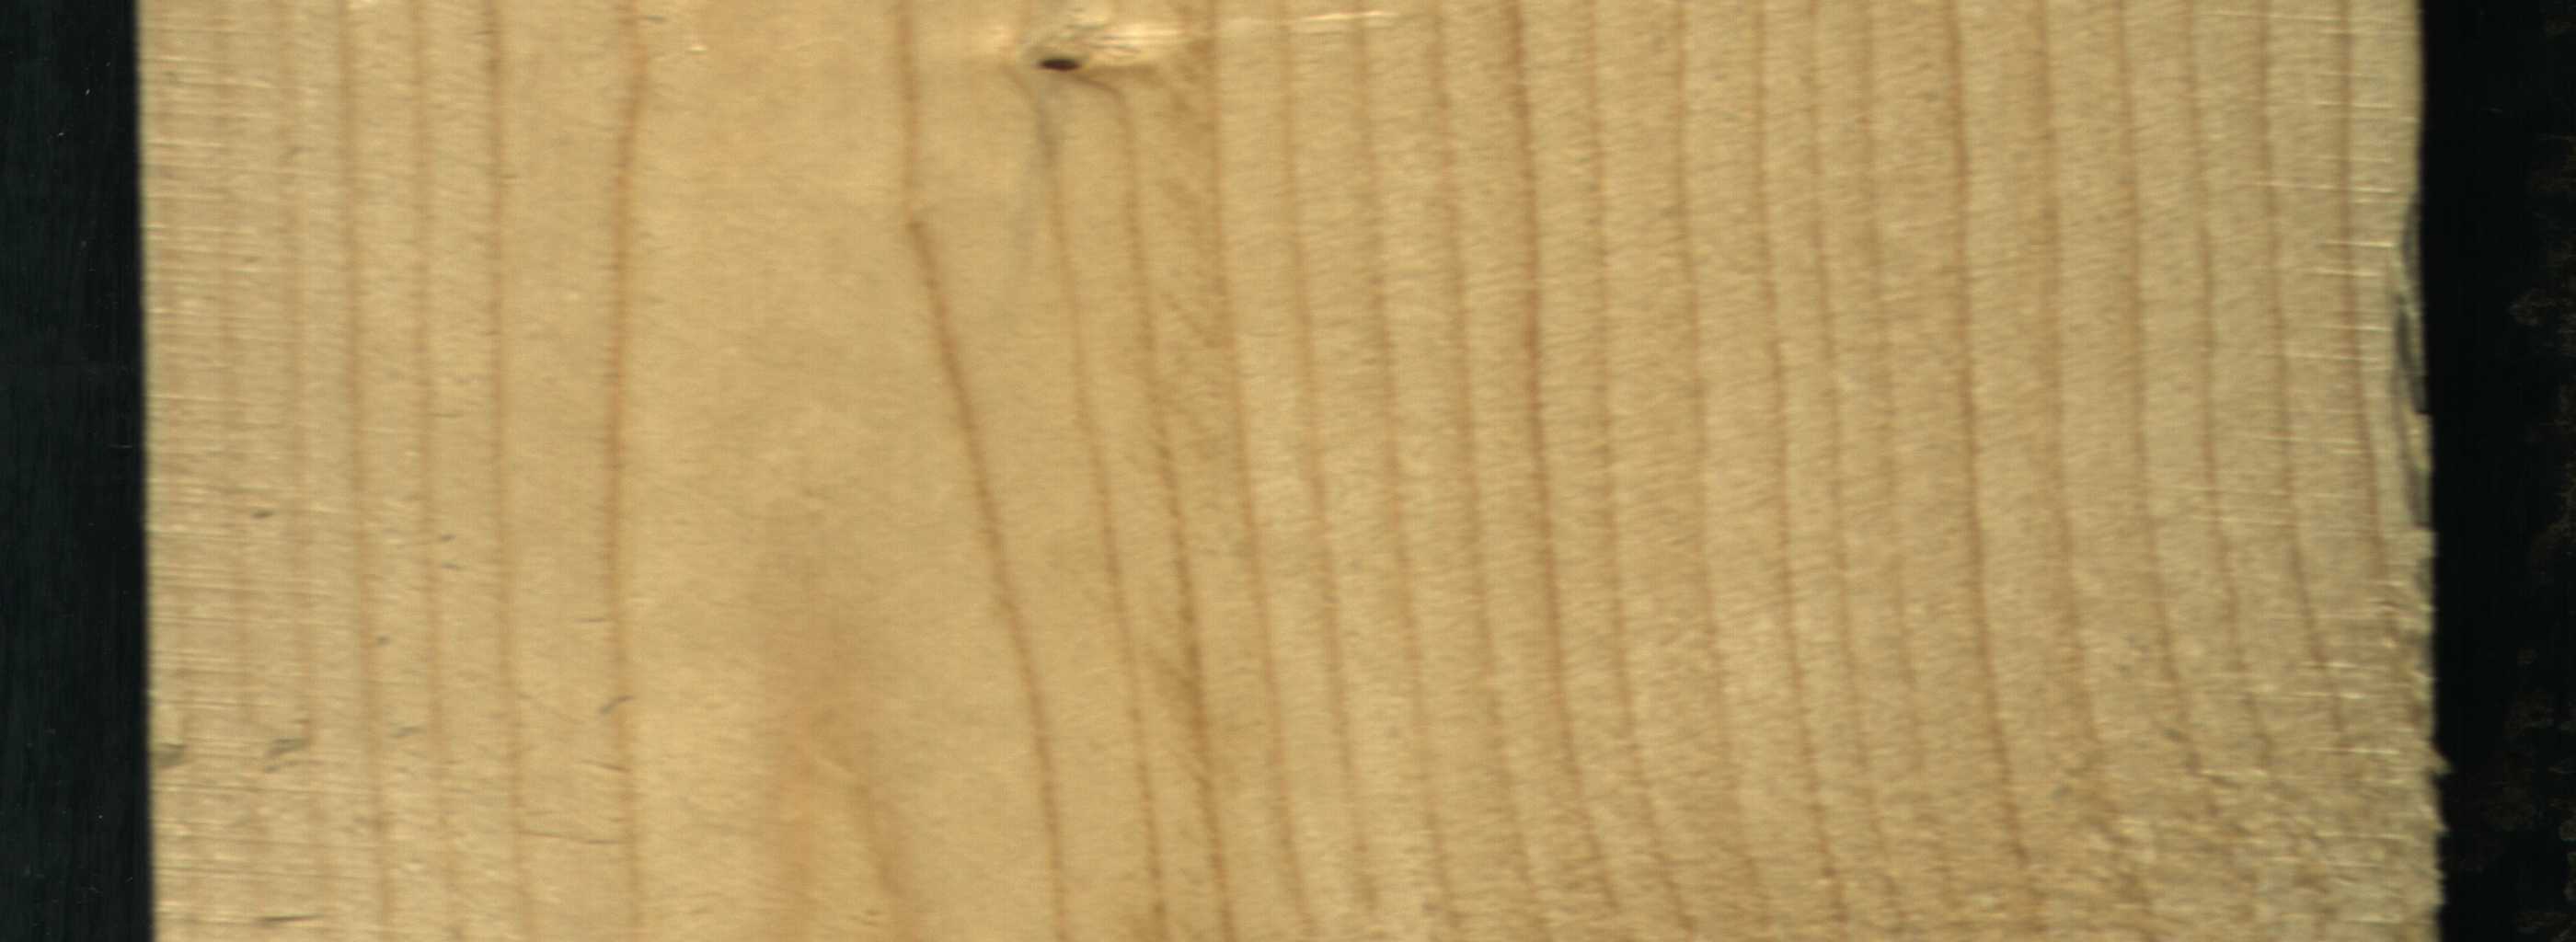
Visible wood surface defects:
Live_Knot